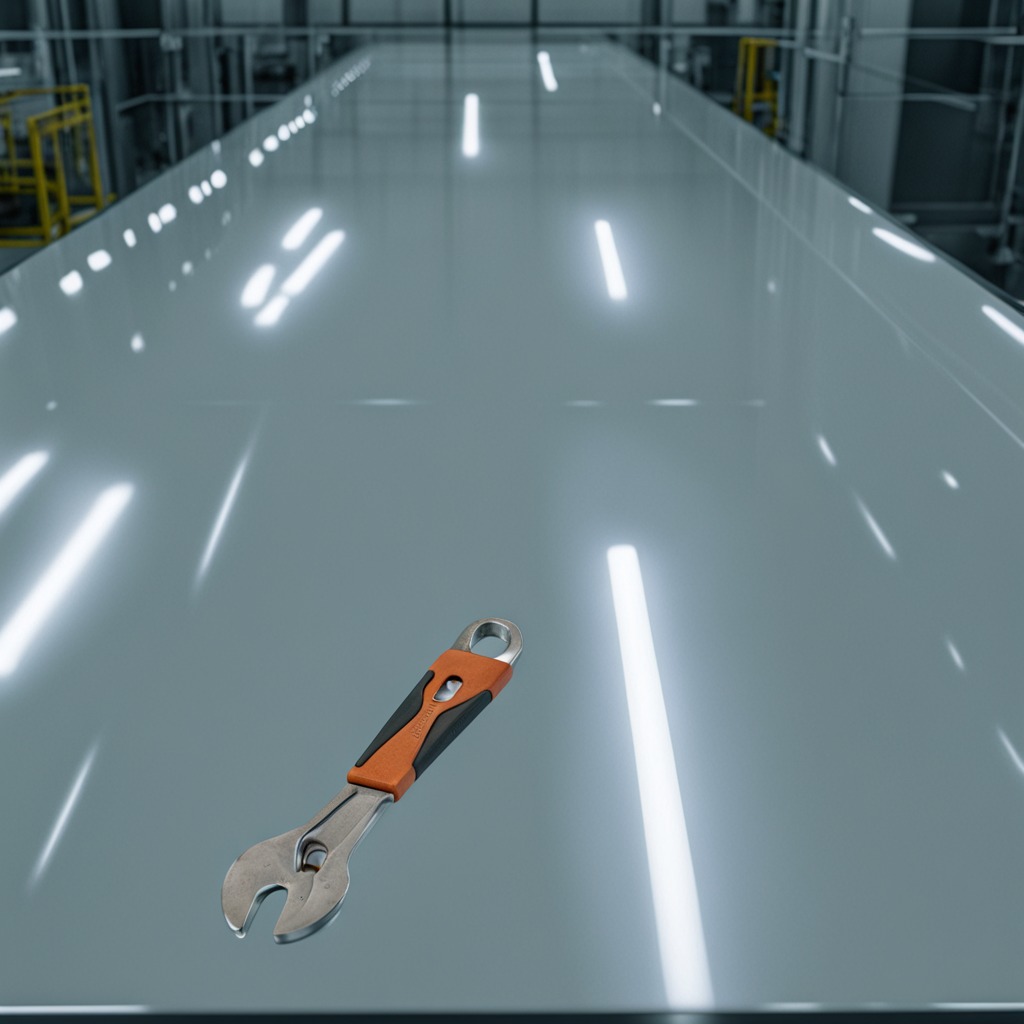
An wrench is lying on a high-gloss table in a ship maintenance bay industrial lighting.